Question: This is my PDFView config. I want to show PDF viewer with horizontal scroll, show single page.
But PDFView show the scroll indicator and it is not correct. I want to hide scroll indicator. My question is how to hide it or how to make its scroll position correct?

'''
pdfView.autoScales = true
pdfView.displaysPageBreaks = true
pdfView.displayMode = .singlePageContinuous
pdfView.usePageViewController(true)
pdfView.displayDirection = .horizontal
pdfView.minScaleFactor = 1
pdfView.document = pdfDocument
'''
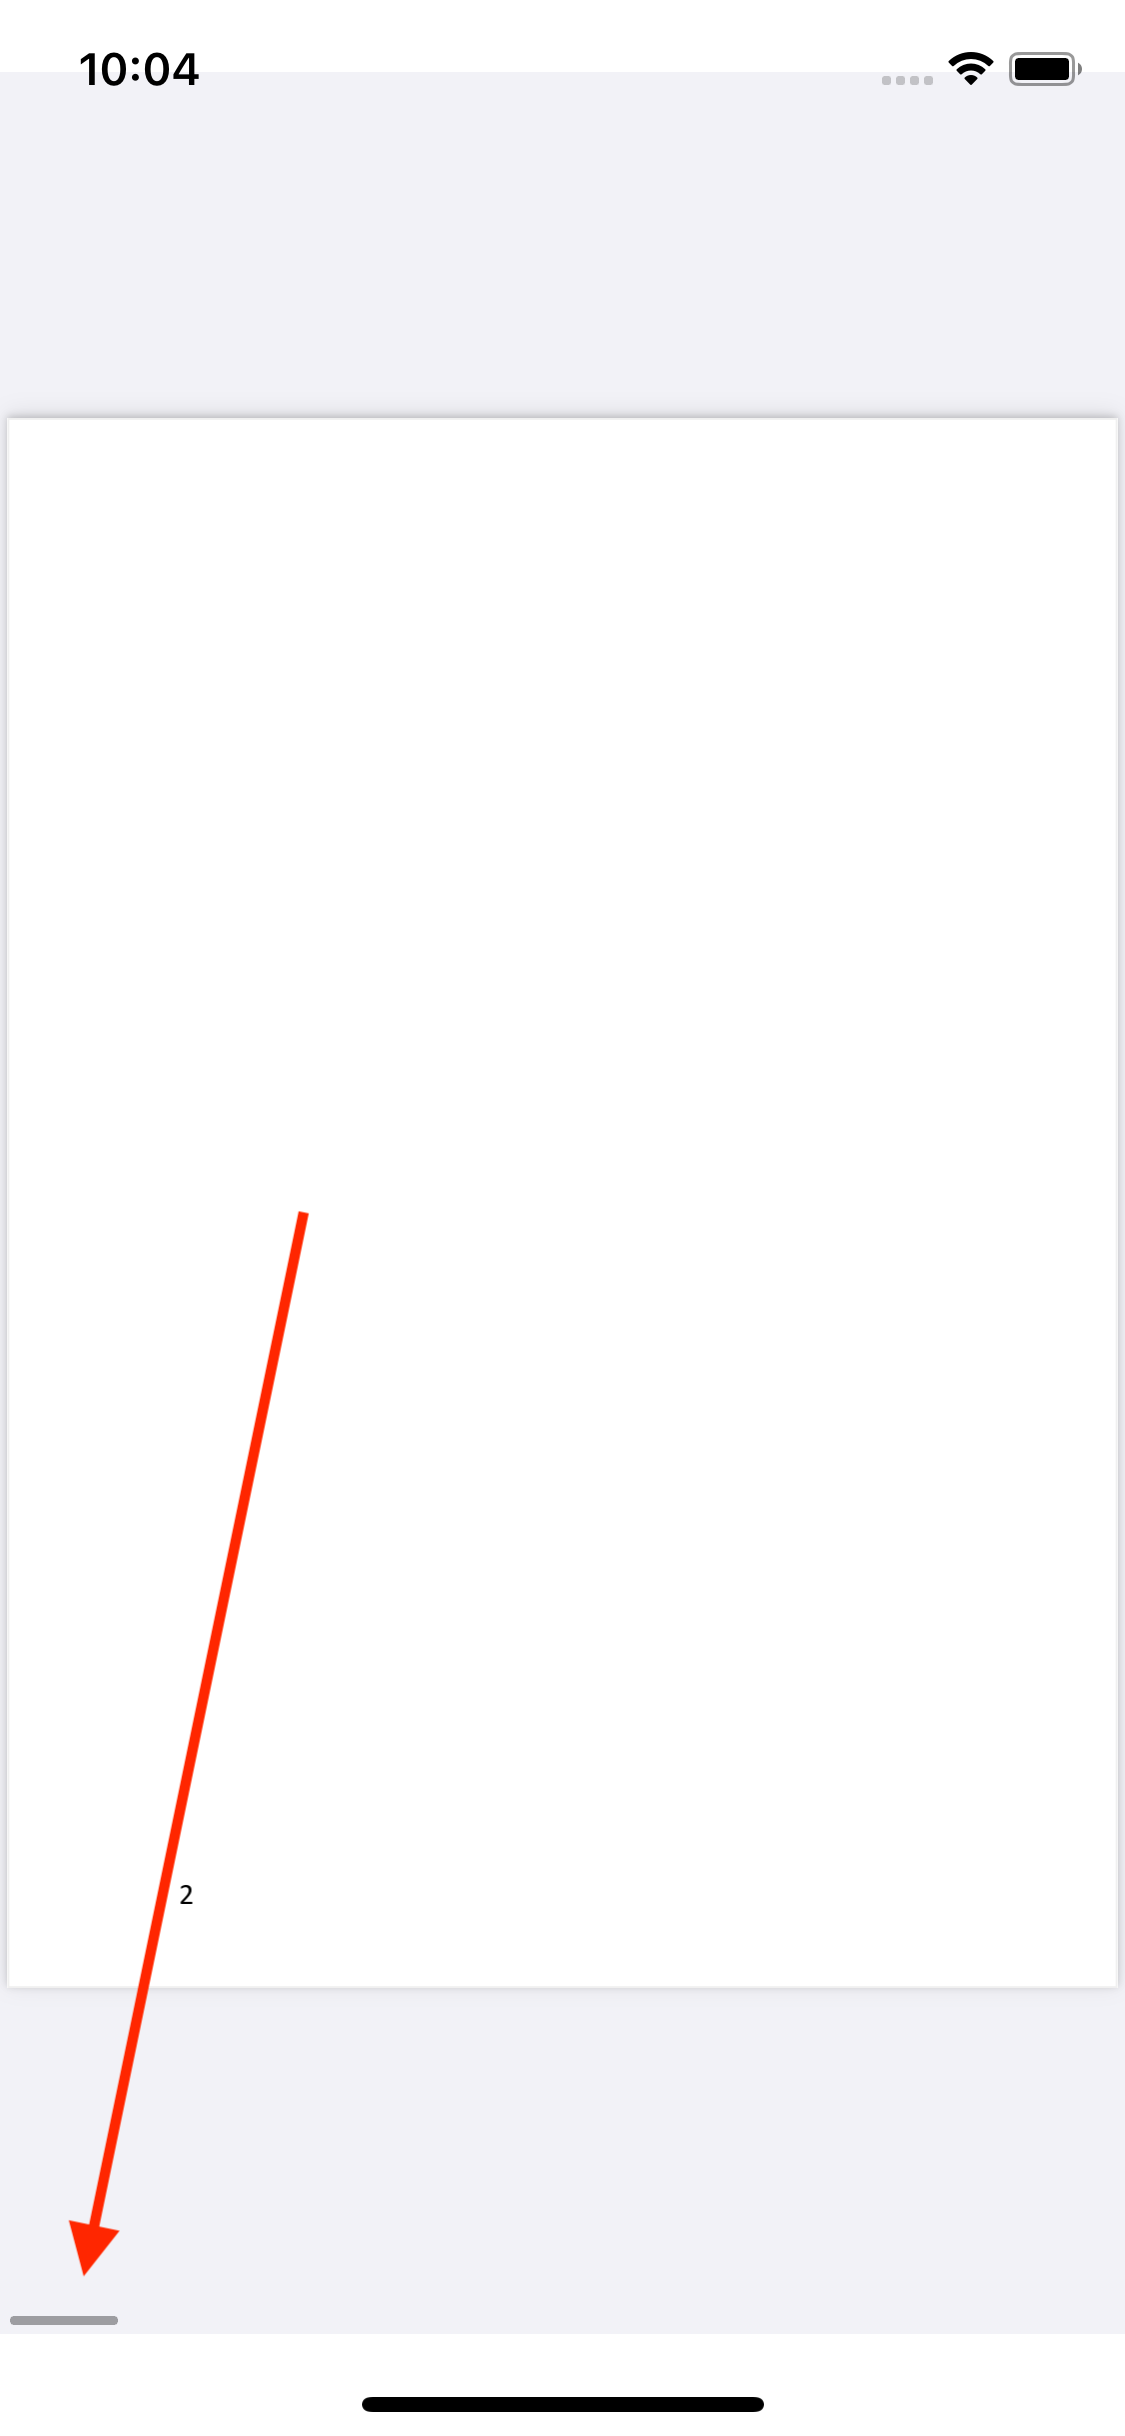
Answer: Since PDFview is not giving access to its scrolling elements, the trick of accessing subviews of pdfview may work for you.
Chain of subviews when printed on console looks like:
'''
(lldb) po pdfView.subviews
V 1 element
- 0 : <_UIPageViewControllerContentView: 0x7fec7411d9f0; frame = (0 0; 414 808); clipsToBounds = YES; opaque = NO; autoresize = W+H; layer = <CALayer: 0x600001b33720>>
(lldb) po pdfView.subviews.first?.subviews.first
V Optional<UIView>
- some : <_UIQueuingScrollView: 0x7fec7483aa00; frame = (0 0; 414 736); clipsToBounds = YES; gestureRecognizers = <NSArray: 0x6000015153e0>; layer = <CALayer: 0x600001b33740>; contentOffset: {414, 0}; contentSize: {1242, 736}; adjustedContentInset: {0, 0, 0, 0}>
(lldb)
'''
So based on this, I have tested below code and it worked at my end. Try with code:
'''
let pdfScrollView = pdfView.subviews.first?.subviews.first as? UIScrollView
pdfScrollView?.showsHorizontalScrollIndicator = false // if pdf view scroll direction is horizontal
pdfScrollView?.showsVerticalScrollIndicator = false // if pdf view scroll direction is vertical
'''